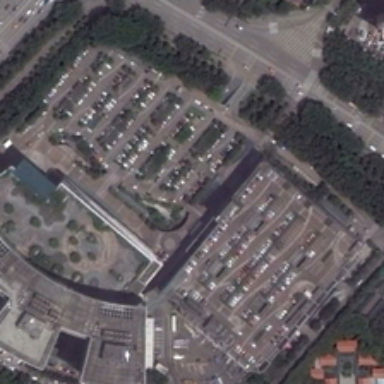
A large building with a large parking lot is surrounded by many green trees .